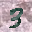
Label: 3